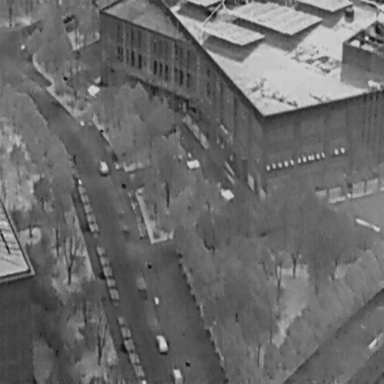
There are three Cars in the infrared image.